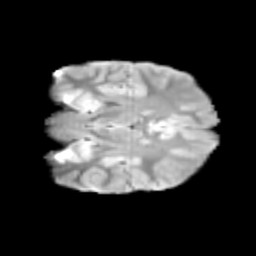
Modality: T2w
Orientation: coronal
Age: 11
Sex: male
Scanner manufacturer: siemens
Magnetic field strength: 3 T
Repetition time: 3.8 s
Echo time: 0.07 s